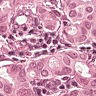
Metastatic tissue present: yes